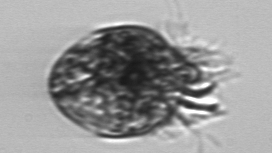
Label: Strombidium_morphotype1